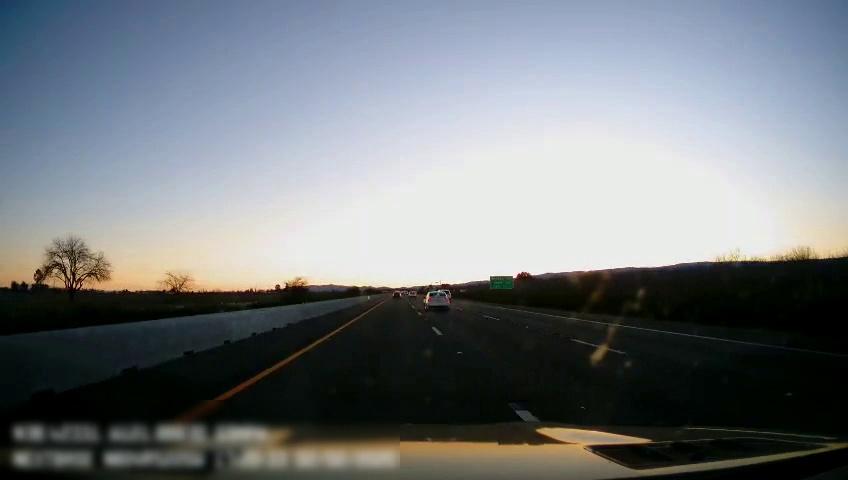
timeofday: Day
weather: Sunny
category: Drivable Space
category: Vehicles | Car
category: Vehicles | SUV
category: Lanes | Current Lane
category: Lanes | Current Lane
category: Lanes | Alternate Lane
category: Lanes | Alternate Lane
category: Traffic | Signs